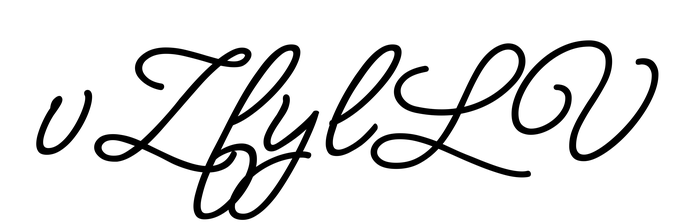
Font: MeowScript-Regular